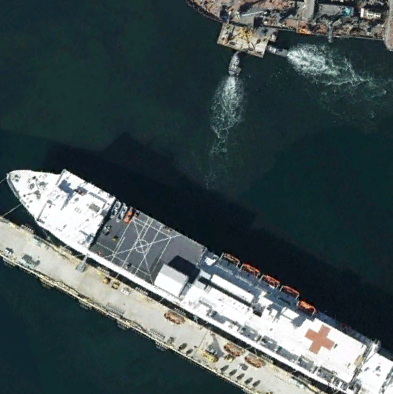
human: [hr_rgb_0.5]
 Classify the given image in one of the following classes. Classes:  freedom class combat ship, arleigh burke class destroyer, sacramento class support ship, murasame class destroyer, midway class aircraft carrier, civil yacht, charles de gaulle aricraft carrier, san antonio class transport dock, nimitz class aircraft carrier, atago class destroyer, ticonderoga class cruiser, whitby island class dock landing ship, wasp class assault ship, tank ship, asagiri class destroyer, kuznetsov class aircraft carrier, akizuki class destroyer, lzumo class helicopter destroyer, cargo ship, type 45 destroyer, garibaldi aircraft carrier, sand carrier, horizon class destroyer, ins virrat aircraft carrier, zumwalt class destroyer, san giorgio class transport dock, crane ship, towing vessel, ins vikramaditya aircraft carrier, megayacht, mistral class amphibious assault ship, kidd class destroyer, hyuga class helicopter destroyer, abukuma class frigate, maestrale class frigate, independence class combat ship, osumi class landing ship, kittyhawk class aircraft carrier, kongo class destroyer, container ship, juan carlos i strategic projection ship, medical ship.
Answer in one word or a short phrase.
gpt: Medical ship